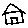
Label: house